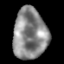
Tissue: lung
Cell type: Others
Senescence score: 0.1543
Nuclear area (px): 1683
Mean DAPI intensity: 138.348